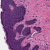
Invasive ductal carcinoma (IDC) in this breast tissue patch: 0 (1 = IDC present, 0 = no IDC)